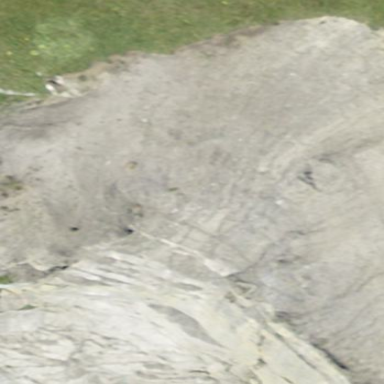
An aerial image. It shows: Natural scree.